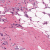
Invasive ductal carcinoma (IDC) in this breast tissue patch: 0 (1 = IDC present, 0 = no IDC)